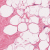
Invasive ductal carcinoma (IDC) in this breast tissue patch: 0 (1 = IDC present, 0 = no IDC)